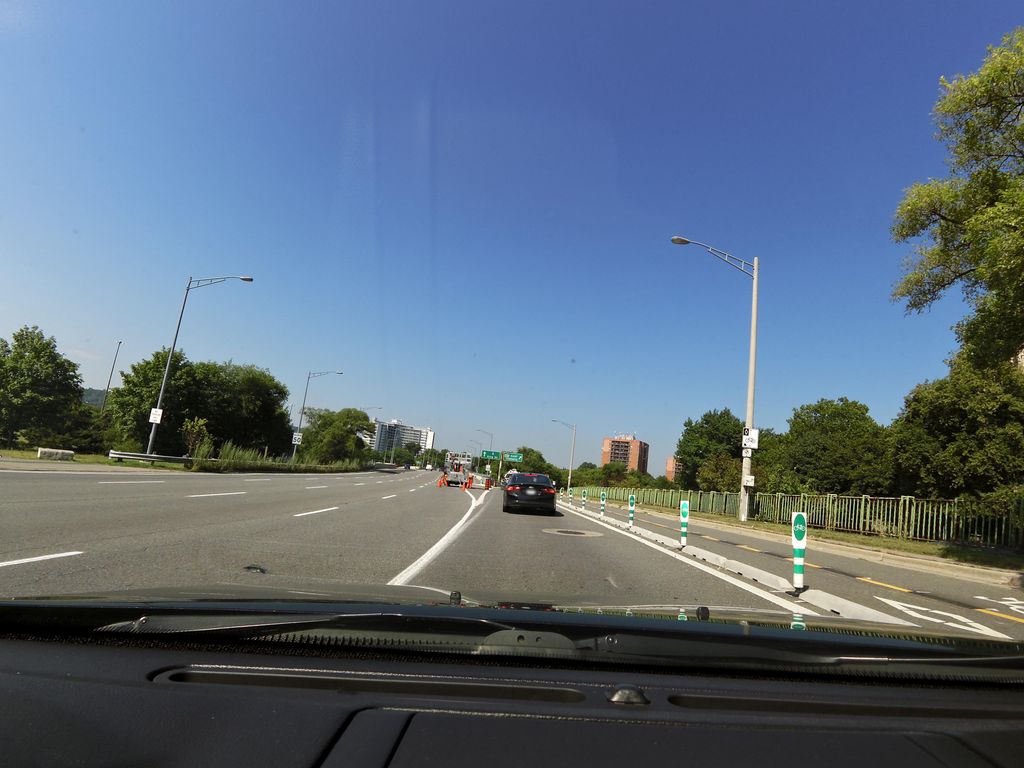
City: hamilton